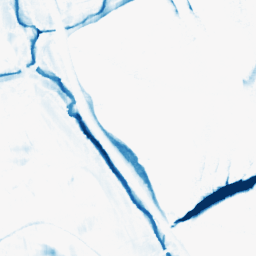
Category: morphological
Decomposition family: morphological_rect
Decomposition parameters: operation: closing
width: 10
height: 20
Upsampling method: cubic_mitchell
Upsampling parameters: scale: 4
Upsampling scale: 4